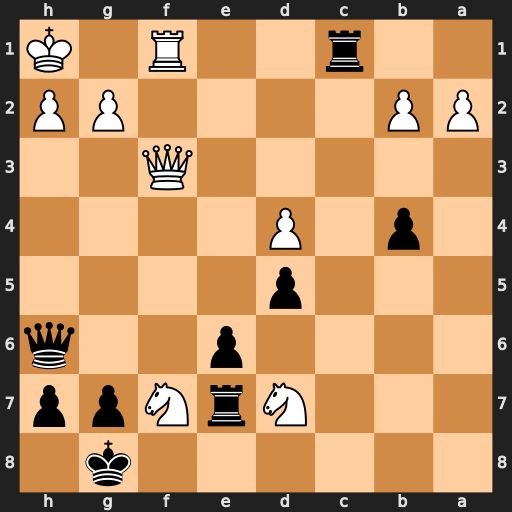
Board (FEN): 6k1/3NrNpp/4p2q/3p4/1p1P4/5Q2/PP4PP/2r2R1K
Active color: b
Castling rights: -
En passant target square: -
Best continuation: Rxf1+ Qxf1 Rxf7